Field crop: maize
Growth stage: 2
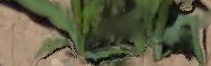
Species: maize